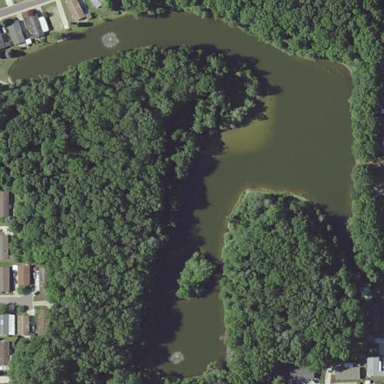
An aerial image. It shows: Pond with natural water.